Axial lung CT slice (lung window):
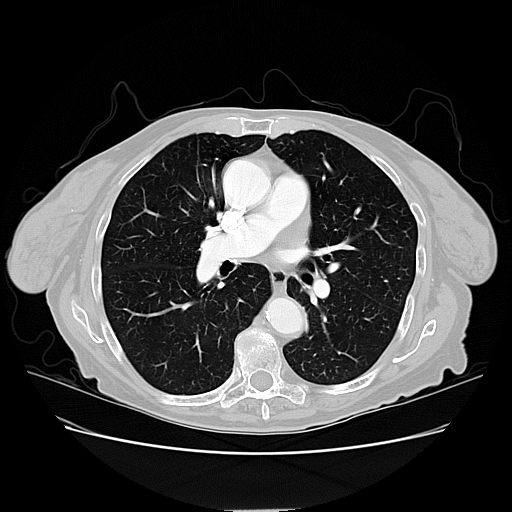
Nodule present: no